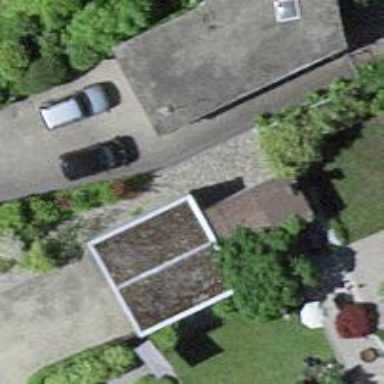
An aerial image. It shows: Garage building.